Interaction volume radius: 5 \u00c5
Interaction volume height: 20 \u00c5
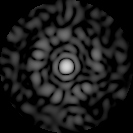
Disorder parameter: 0.8561